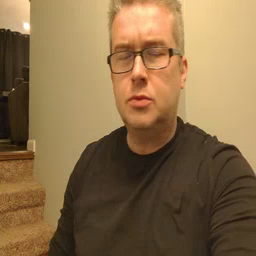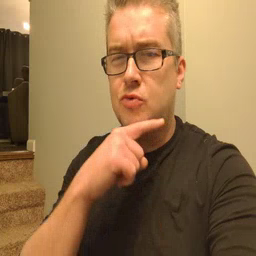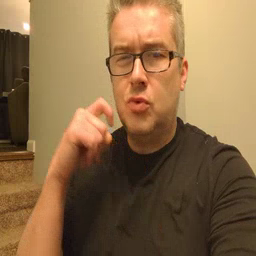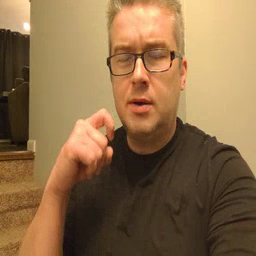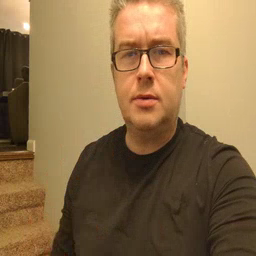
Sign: dry